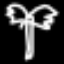
Label: palm tree